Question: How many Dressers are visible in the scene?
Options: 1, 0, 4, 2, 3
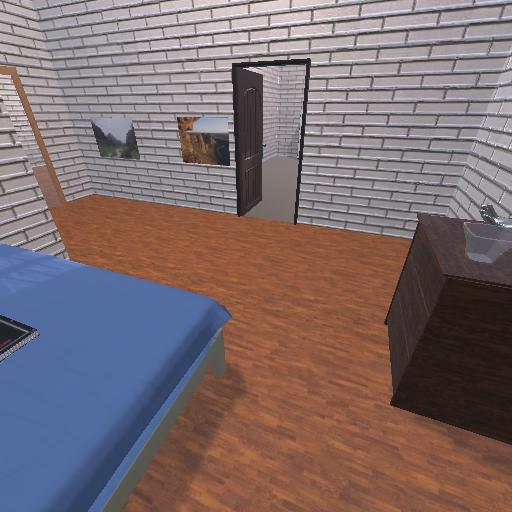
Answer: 1